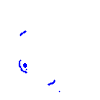
Particle: proton